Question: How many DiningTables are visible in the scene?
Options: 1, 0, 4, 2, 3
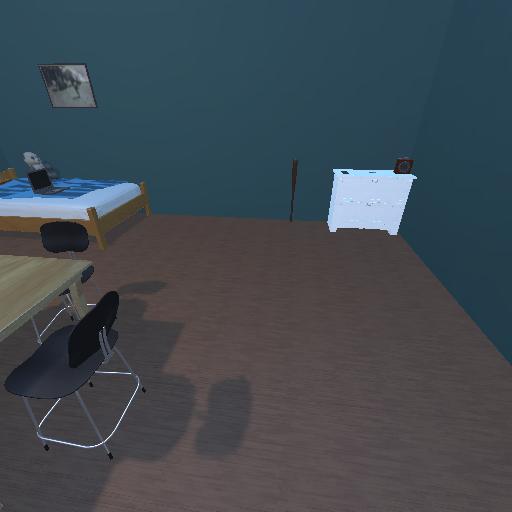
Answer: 1